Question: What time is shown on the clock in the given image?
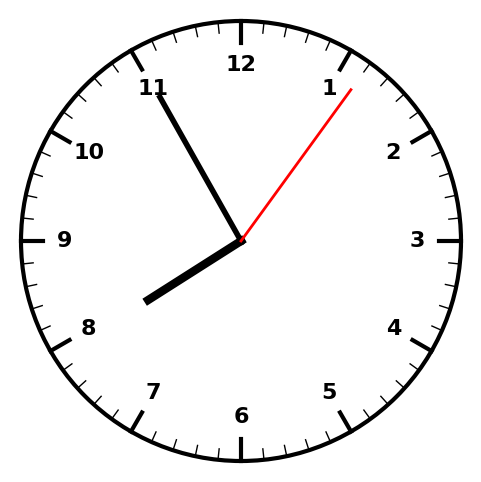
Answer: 07:55:06